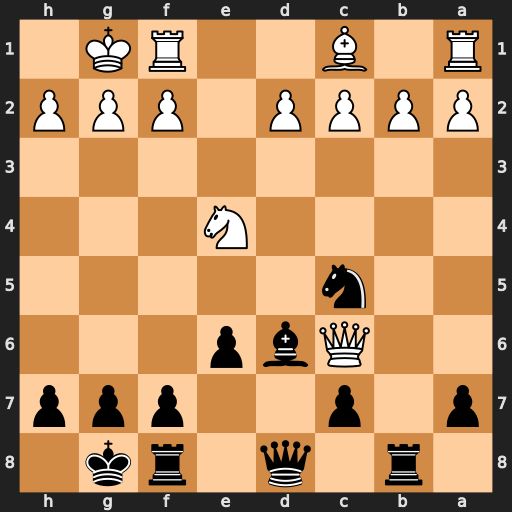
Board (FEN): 1r1q1rk1/p1p2ppp/2Qbp3/2n5/4N3/8/PPPP1PPP/R1B2RK1
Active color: b
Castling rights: -
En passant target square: -
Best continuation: Rb6 Qxc5 Bxc5